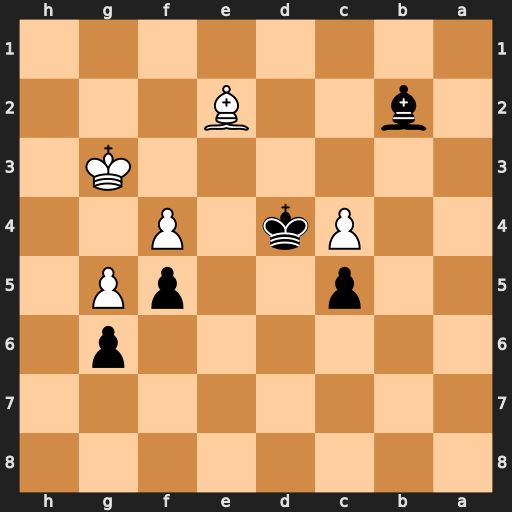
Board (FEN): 8/8/6p1/2p2pP1/2Pk1P2/6K1/1b2B3/8
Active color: b
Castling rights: -
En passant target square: -
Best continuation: Ke3 Bf3 Bc3